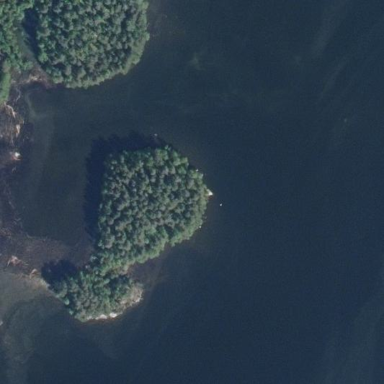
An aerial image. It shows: Islet surrounded by woodland.